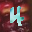
Label: 4